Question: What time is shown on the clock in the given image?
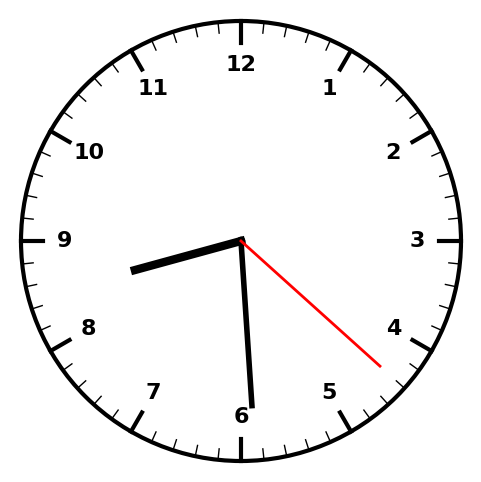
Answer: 08:29:22